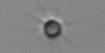
Label: Calciopappus